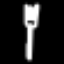
Label: fork